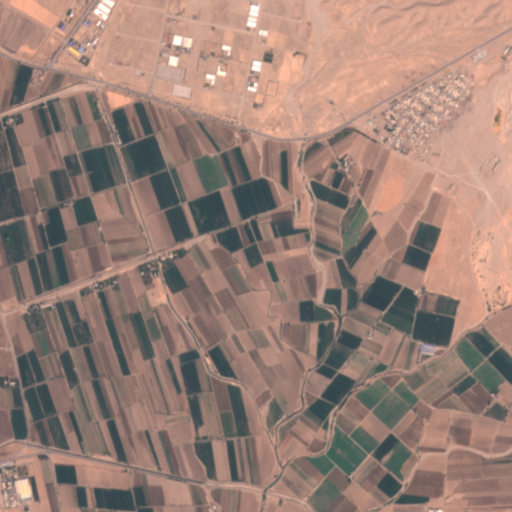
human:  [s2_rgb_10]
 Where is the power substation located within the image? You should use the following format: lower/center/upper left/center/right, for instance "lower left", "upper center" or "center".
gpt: The power substation is located in the lower left of the image.
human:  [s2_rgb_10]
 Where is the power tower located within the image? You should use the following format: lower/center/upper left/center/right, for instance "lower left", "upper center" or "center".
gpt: There is no power tower in the image.